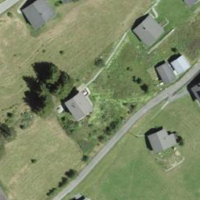
EUNIS habitat code: 55
Species observed at this site:
Montifringilla nivalis
Campanula barbata